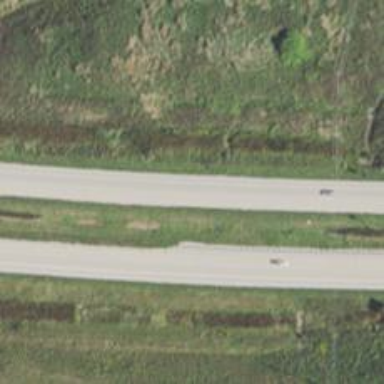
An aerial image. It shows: Motorway with expressway characteristics.